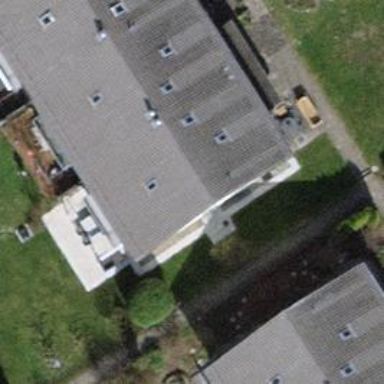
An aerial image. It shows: Terrace building.